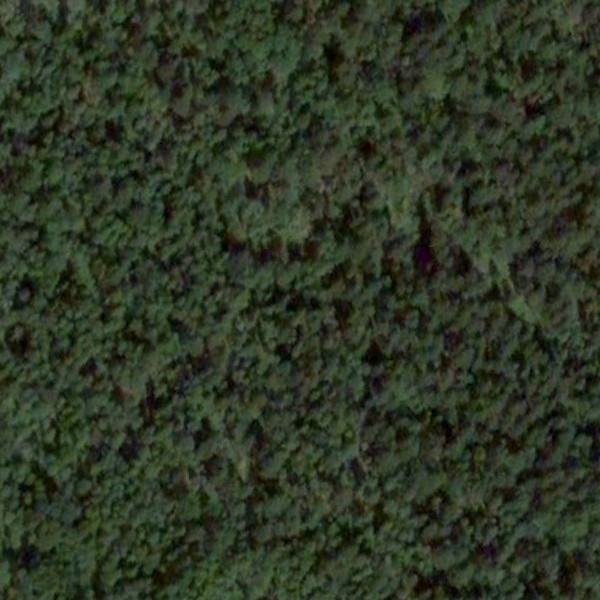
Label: Forest